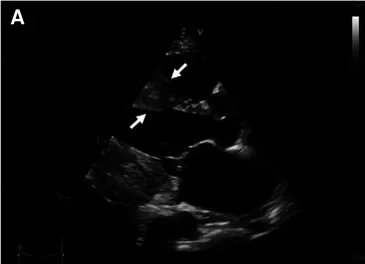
Transthoracic two-dimensional echocardiography (2D-TTE). 2D-TTE reveals two large heterogeneous masses characterized by ill-defined borders: one involving the lateral, inferior and posterior portions of the left ventricular wall (white arrowheads), and another involving the apex and ventricular septum (white arrows). (A) Parasternal long-axis view.
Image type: radiology (ultrasound)